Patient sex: F
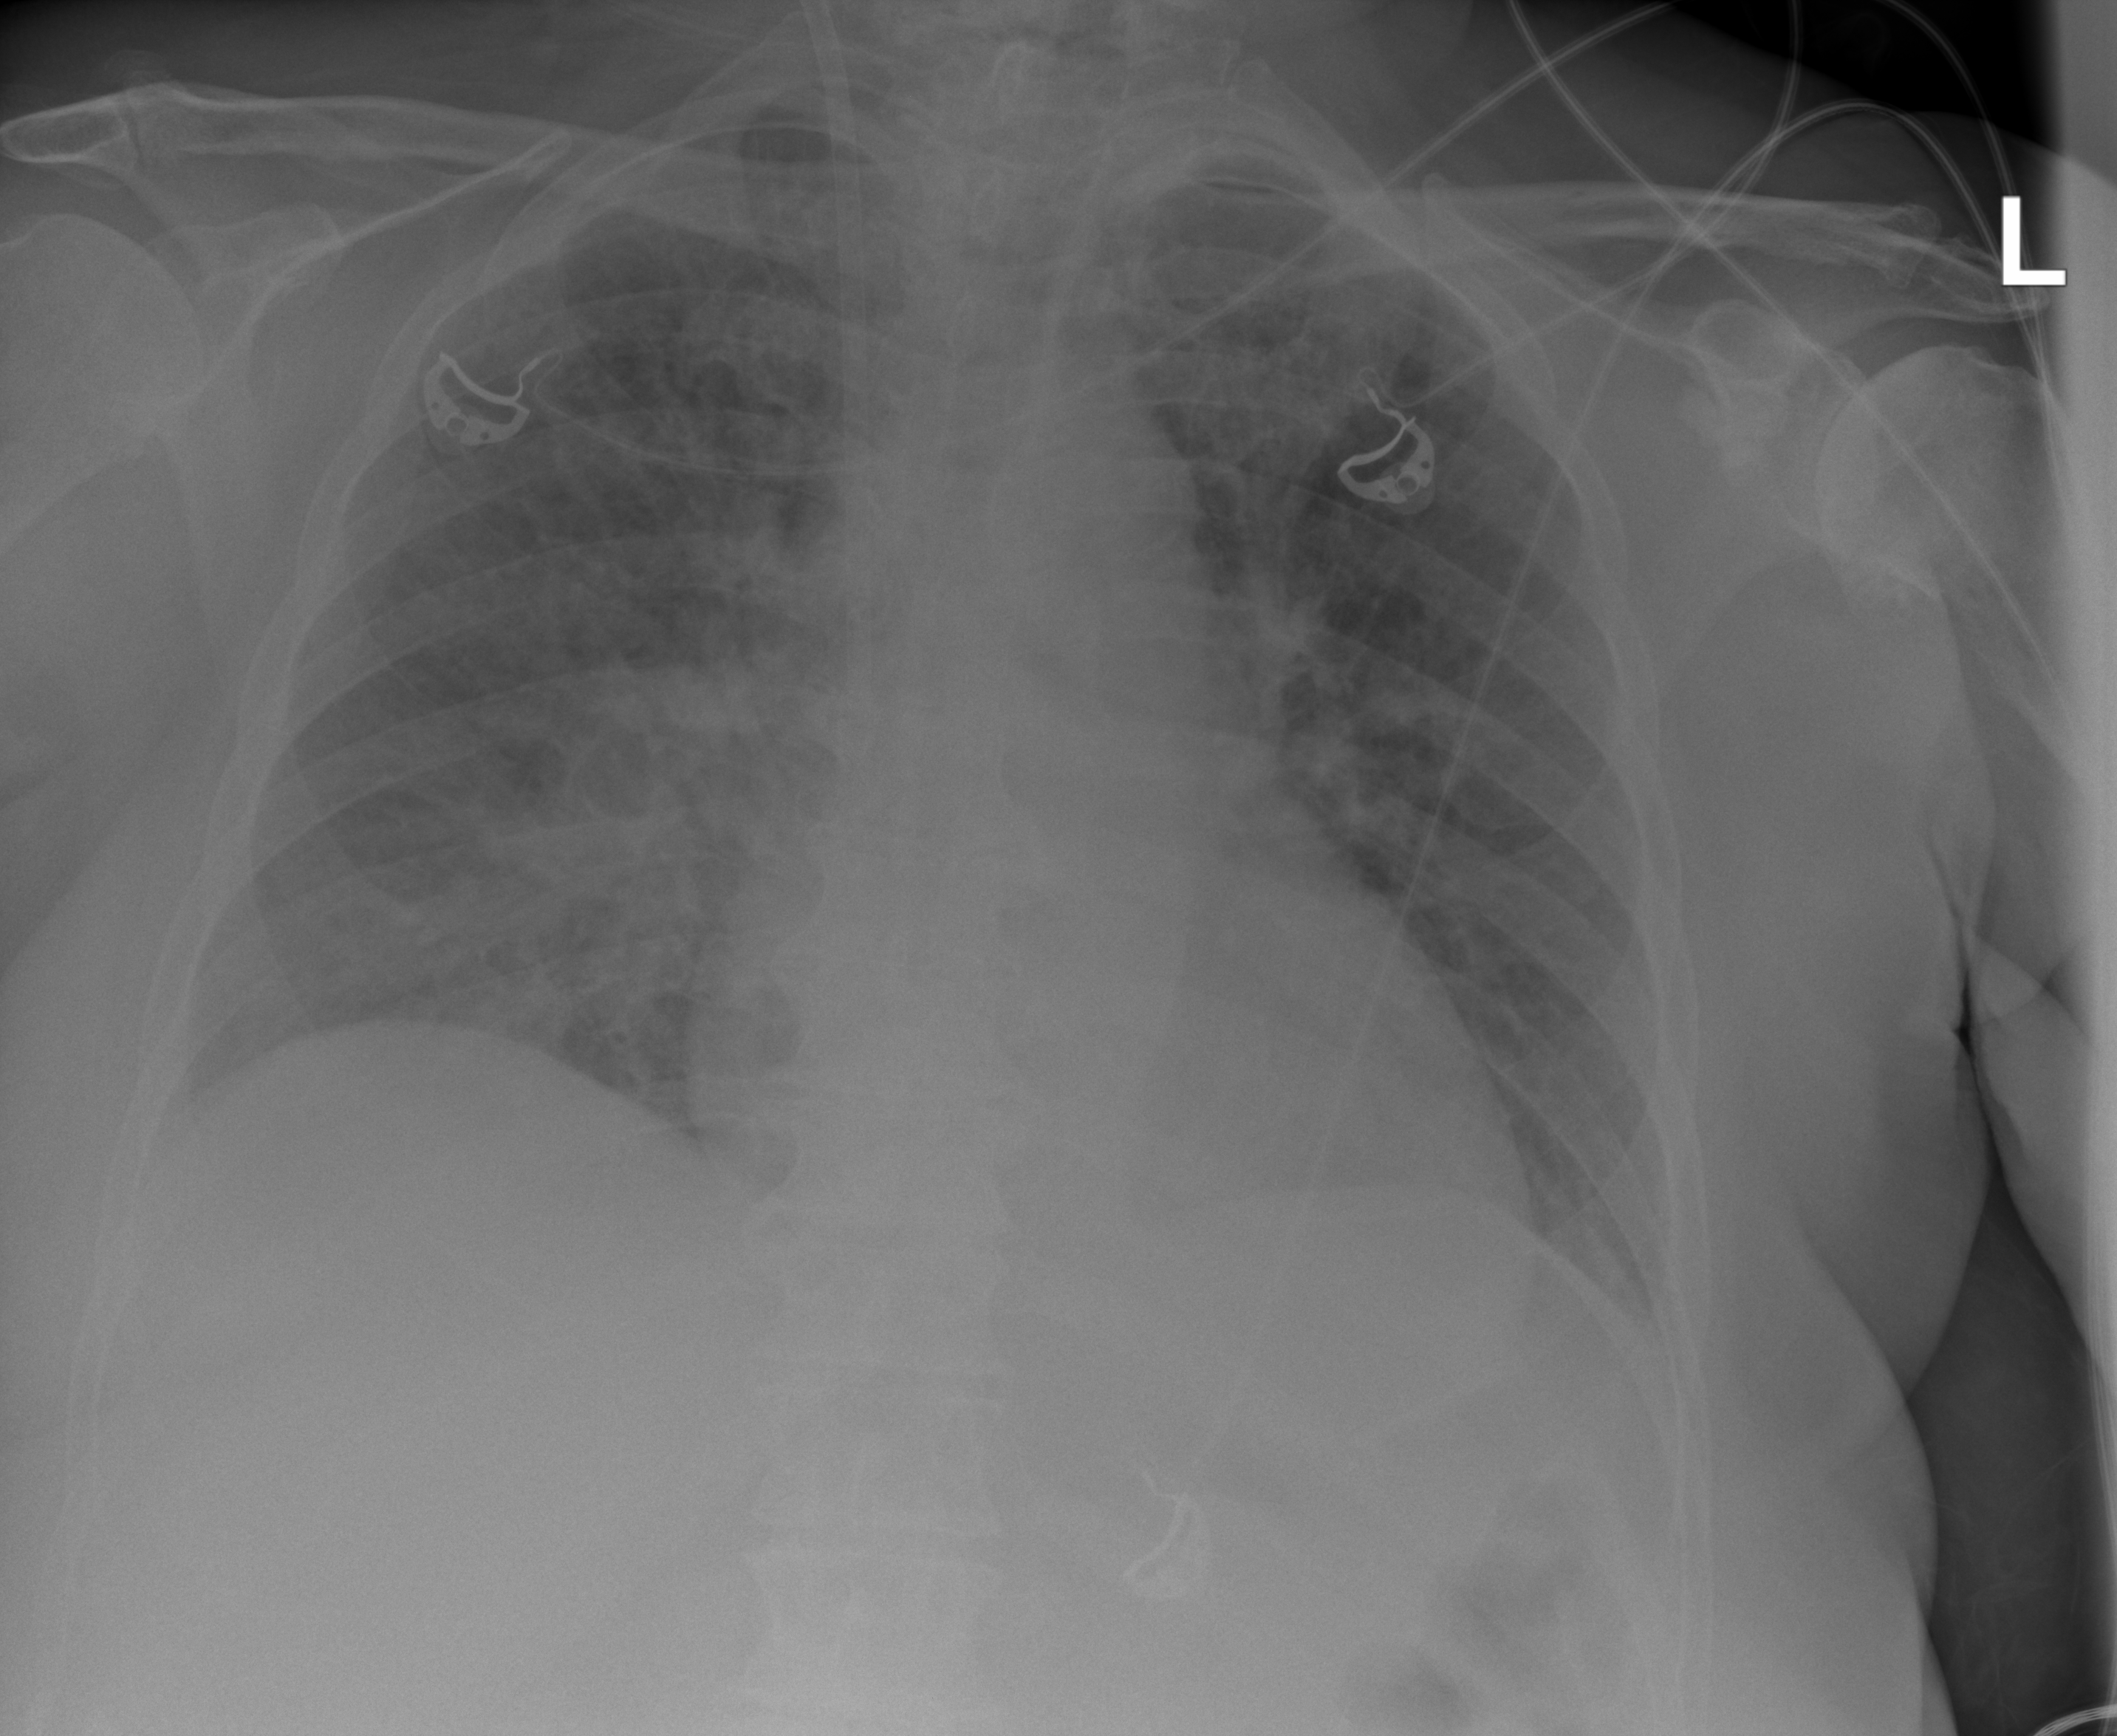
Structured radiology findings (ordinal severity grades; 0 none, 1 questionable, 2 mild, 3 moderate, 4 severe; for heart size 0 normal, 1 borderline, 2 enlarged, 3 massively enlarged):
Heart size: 0
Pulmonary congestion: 0
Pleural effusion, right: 0
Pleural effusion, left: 0
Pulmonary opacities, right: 1
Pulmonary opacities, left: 0
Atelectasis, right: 2
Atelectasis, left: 0